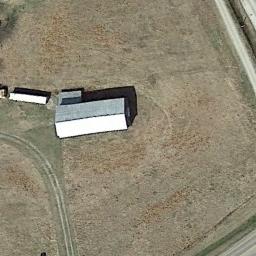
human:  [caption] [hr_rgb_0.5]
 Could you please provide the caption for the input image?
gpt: There are several houses of different sizes in sparse residential areas surrounded by open spaces .

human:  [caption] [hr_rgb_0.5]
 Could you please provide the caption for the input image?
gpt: Several buildings are in sparse residential .

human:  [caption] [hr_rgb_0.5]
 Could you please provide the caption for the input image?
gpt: A path leads to these two houses which are surrounded by lawn .

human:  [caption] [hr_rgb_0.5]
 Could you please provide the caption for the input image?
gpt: The sparse residential is on the bare land next to a road .

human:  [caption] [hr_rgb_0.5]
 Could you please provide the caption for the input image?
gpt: A sparse residential area with two white buildings .